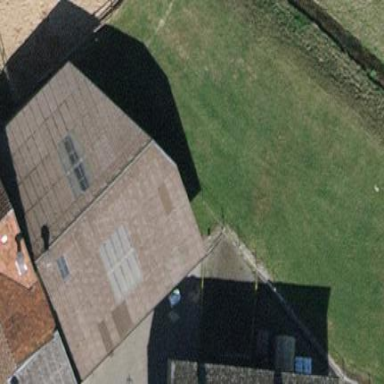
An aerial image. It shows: Farm auxiliary building.